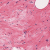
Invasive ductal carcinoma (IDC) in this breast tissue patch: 0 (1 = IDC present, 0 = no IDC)